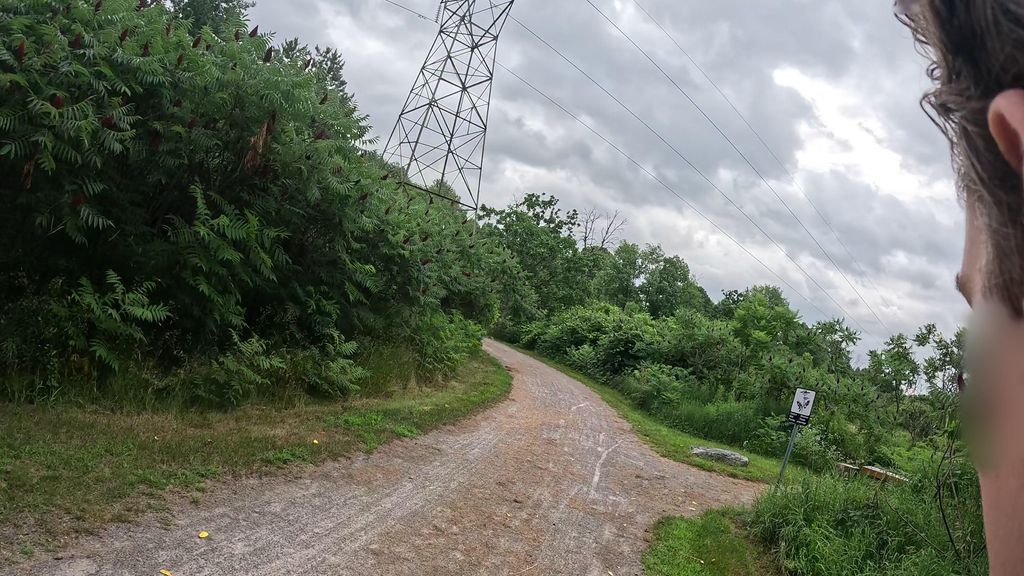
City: ottawa-gatineau